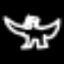
Label: angel